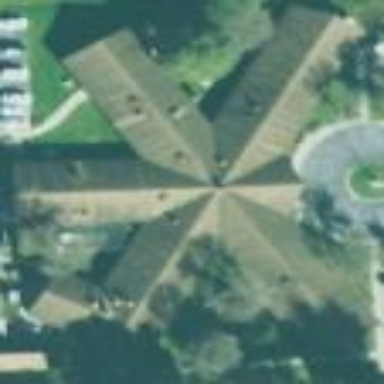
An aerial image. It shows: Nursing home building.